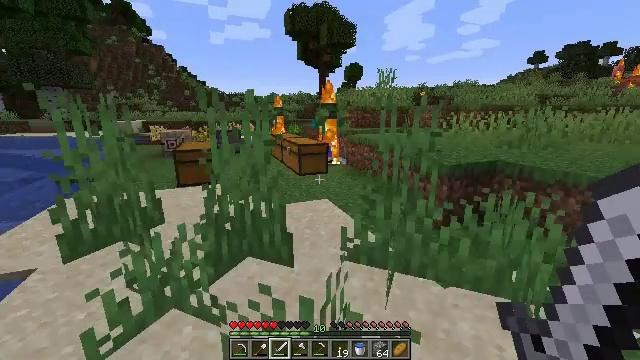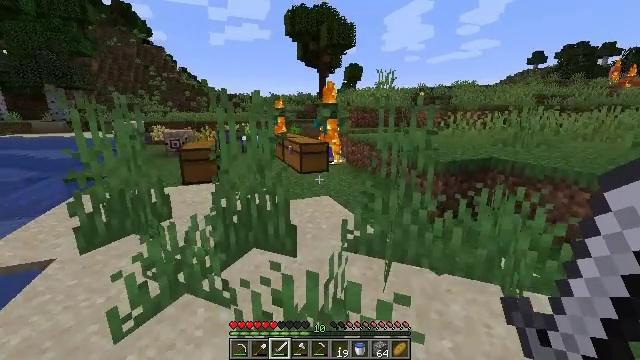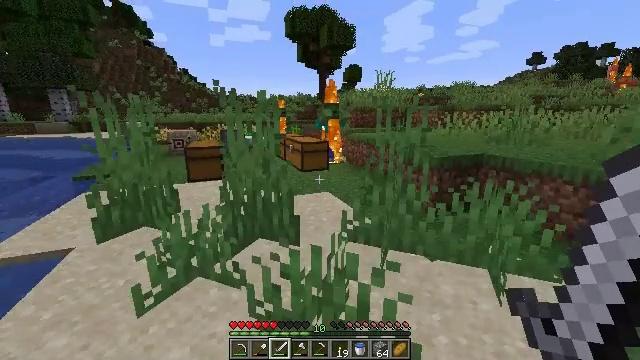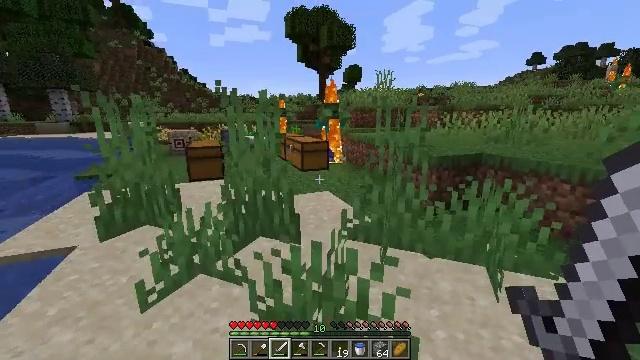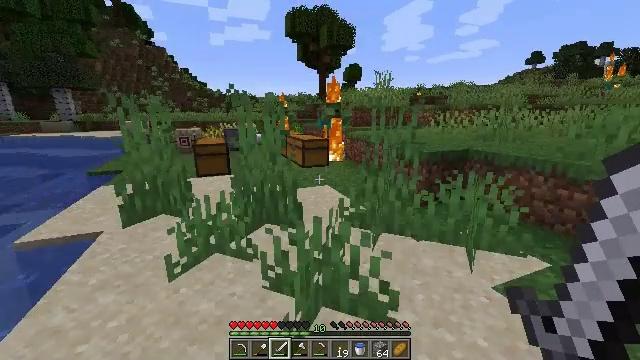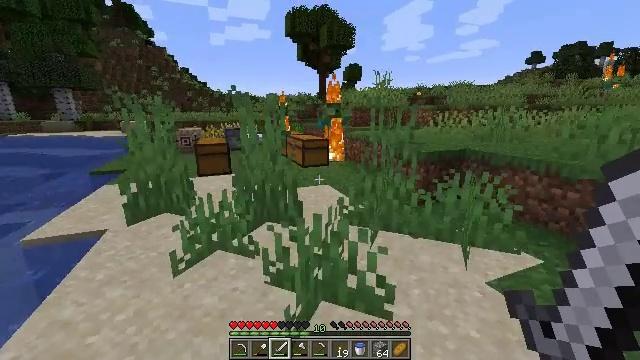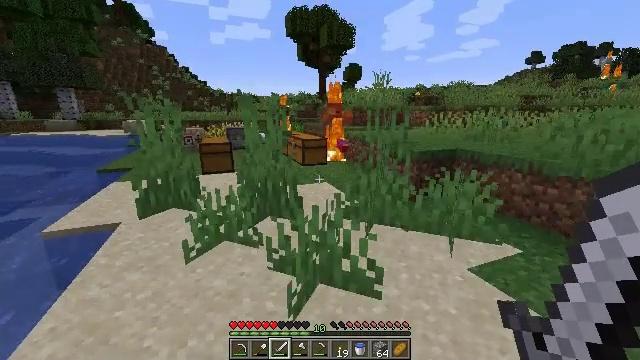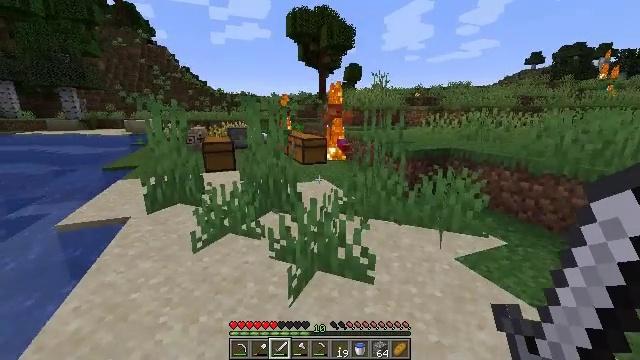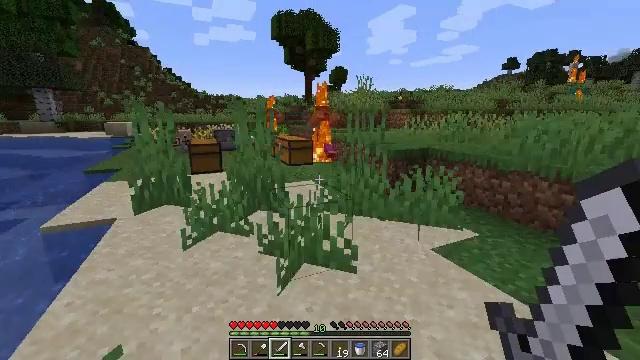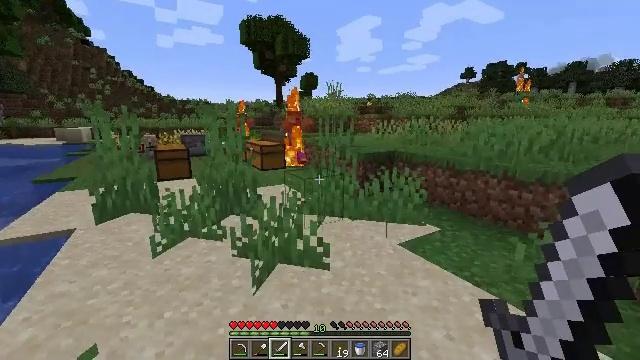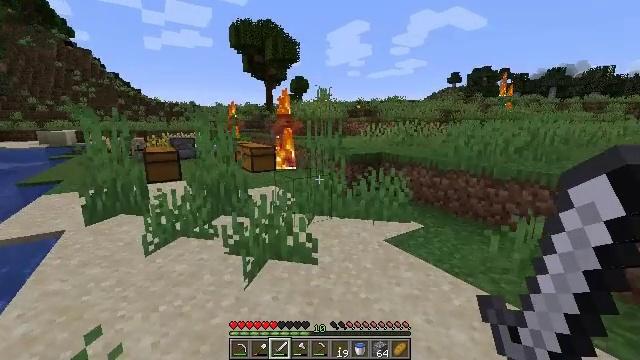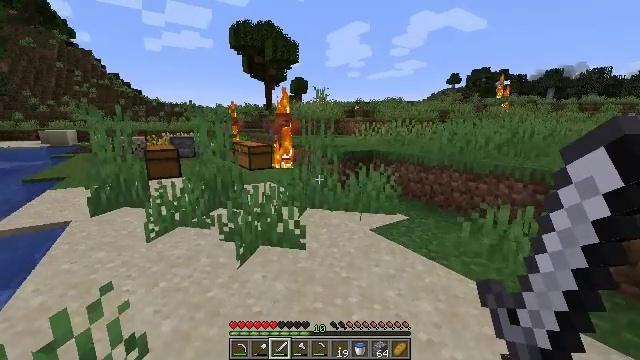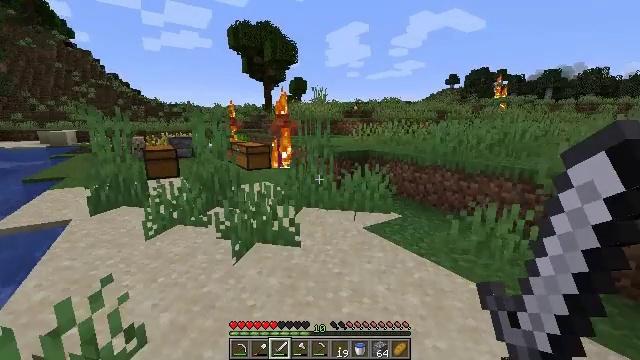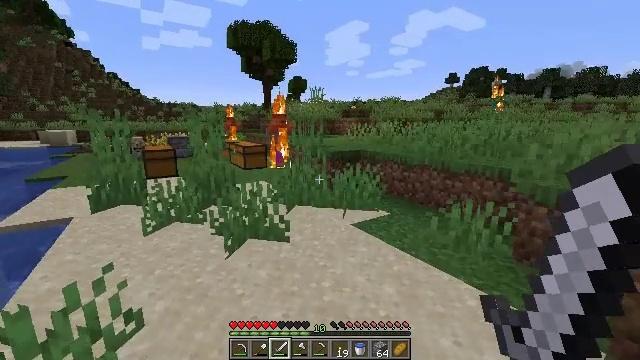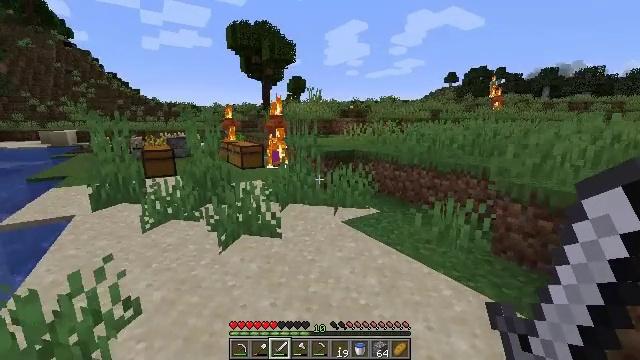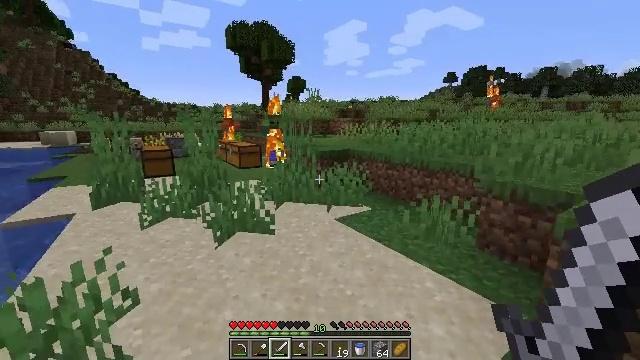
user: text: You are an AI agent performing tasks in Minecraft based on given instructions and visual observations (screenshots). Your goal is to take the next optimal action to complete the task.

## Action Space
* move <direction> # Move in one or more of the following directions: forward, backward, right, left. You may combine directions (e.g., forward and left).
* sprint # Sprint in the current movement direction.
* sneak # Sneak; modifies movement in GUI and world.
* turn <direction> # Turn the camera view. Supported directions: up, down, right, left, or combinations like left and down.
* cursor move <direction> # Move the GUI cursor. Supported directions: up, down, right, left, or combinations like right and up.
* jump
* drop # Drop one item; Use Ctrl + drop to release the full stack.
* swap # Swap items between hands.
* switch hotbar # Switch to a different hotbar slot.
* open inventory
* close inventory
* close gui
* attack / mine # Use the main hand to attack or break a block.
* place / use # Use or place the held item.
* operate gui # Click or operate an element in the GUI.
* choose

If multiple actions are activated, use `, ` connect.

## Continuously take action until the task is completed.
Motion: motion action
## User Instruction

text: Destroy the wheat to collect it.
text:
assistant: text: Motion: move back
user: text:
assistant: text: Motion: move back
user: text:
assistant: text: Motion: move back
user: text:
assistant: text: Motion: move back
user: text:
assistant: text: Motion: move back
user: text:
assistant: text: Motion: move back
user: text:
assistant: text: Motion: move back
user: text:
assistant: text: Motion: move back, turn right
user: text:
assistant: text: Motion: move back, turn right and up
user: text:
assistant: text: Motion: move back and move right, turn right
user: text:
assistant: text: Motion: move back and move right
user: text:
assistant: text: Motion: move back and move right
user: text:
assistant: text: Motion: move back and move right
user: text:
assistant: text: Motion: move back and move right
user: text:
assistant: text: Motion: move back and move right
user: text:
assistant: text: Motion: move back and move right
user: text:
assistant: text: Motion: move back and move right
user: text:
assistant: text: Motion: move back and move right
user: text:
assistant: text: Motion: move back and move right, turn right
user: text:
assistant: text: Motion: move back and move right, turn right
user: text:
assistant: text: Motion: move right, turn right and up
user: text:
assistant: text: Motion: move right, turn right
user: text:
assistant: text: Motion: move right, turn right
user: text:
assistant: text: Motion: move forward and move right, turn left
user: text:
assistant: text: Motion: move forward
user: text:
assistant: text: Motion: move forward
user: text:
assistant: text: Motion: move forward
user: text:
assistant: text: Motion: move forward
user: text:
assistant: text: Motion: move forward
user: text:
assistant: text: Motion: move forward